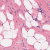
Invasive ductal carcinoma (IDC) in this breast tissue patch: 0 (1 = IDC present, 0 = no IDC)